Question: I want to apply shadow at bootom of ImageView as shown in image below.
Any trick to achieve that in android ??

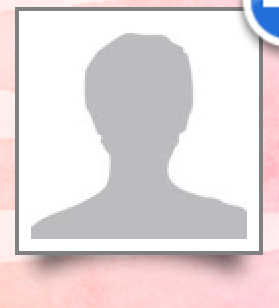
Answer: The easiest way that I have seen to do this is to create an image that is just a drop shadow and then set that as the background for the container of your image.
<URL> is a really great SO thread about how to do just that.